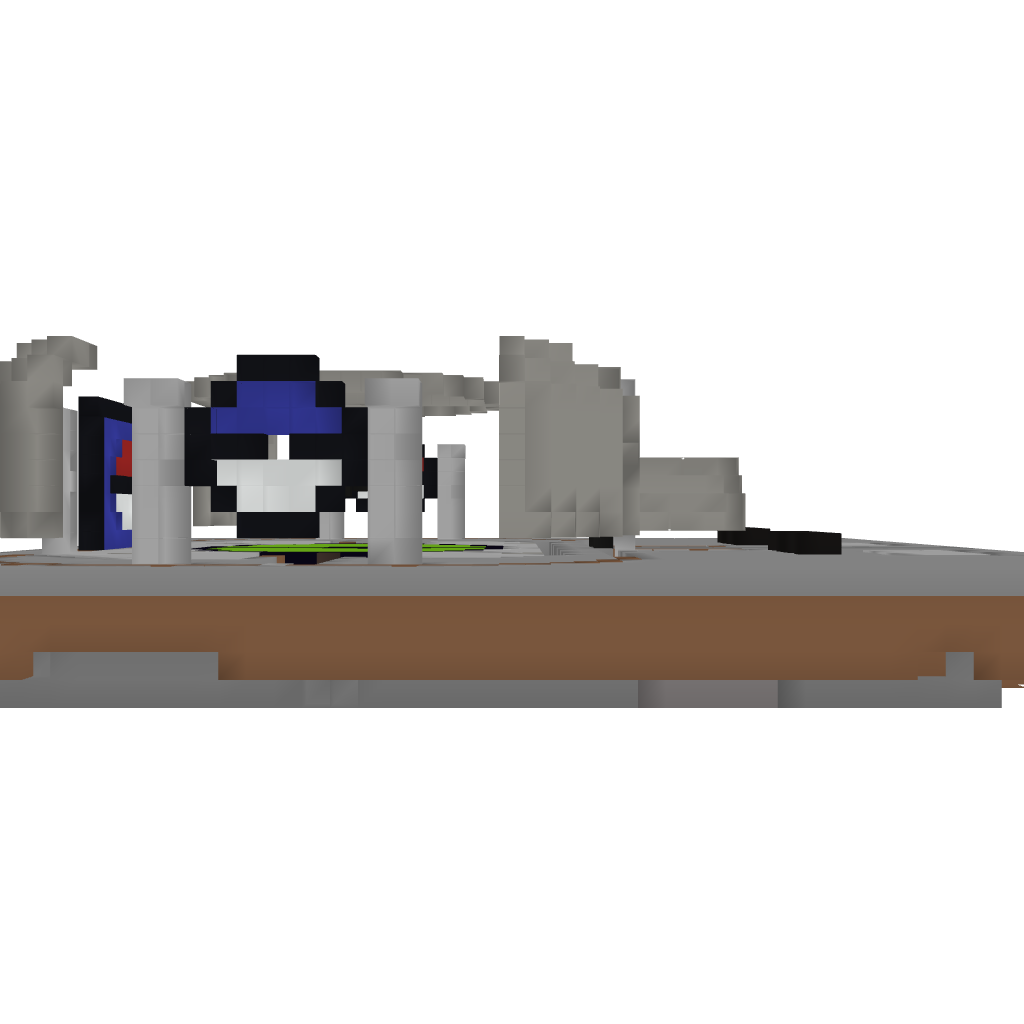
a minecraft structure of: Pixelmon Sacred Water Gym